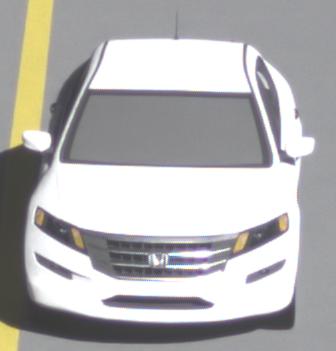
Make: Honda
Model: Crosstour
Detailed model: -
Model produced from: 2009
Model produced until: 2012
Doors: 4
Color: white
Road condition: wet road
Daytime: morning or afternoon
Contrast: high contrast